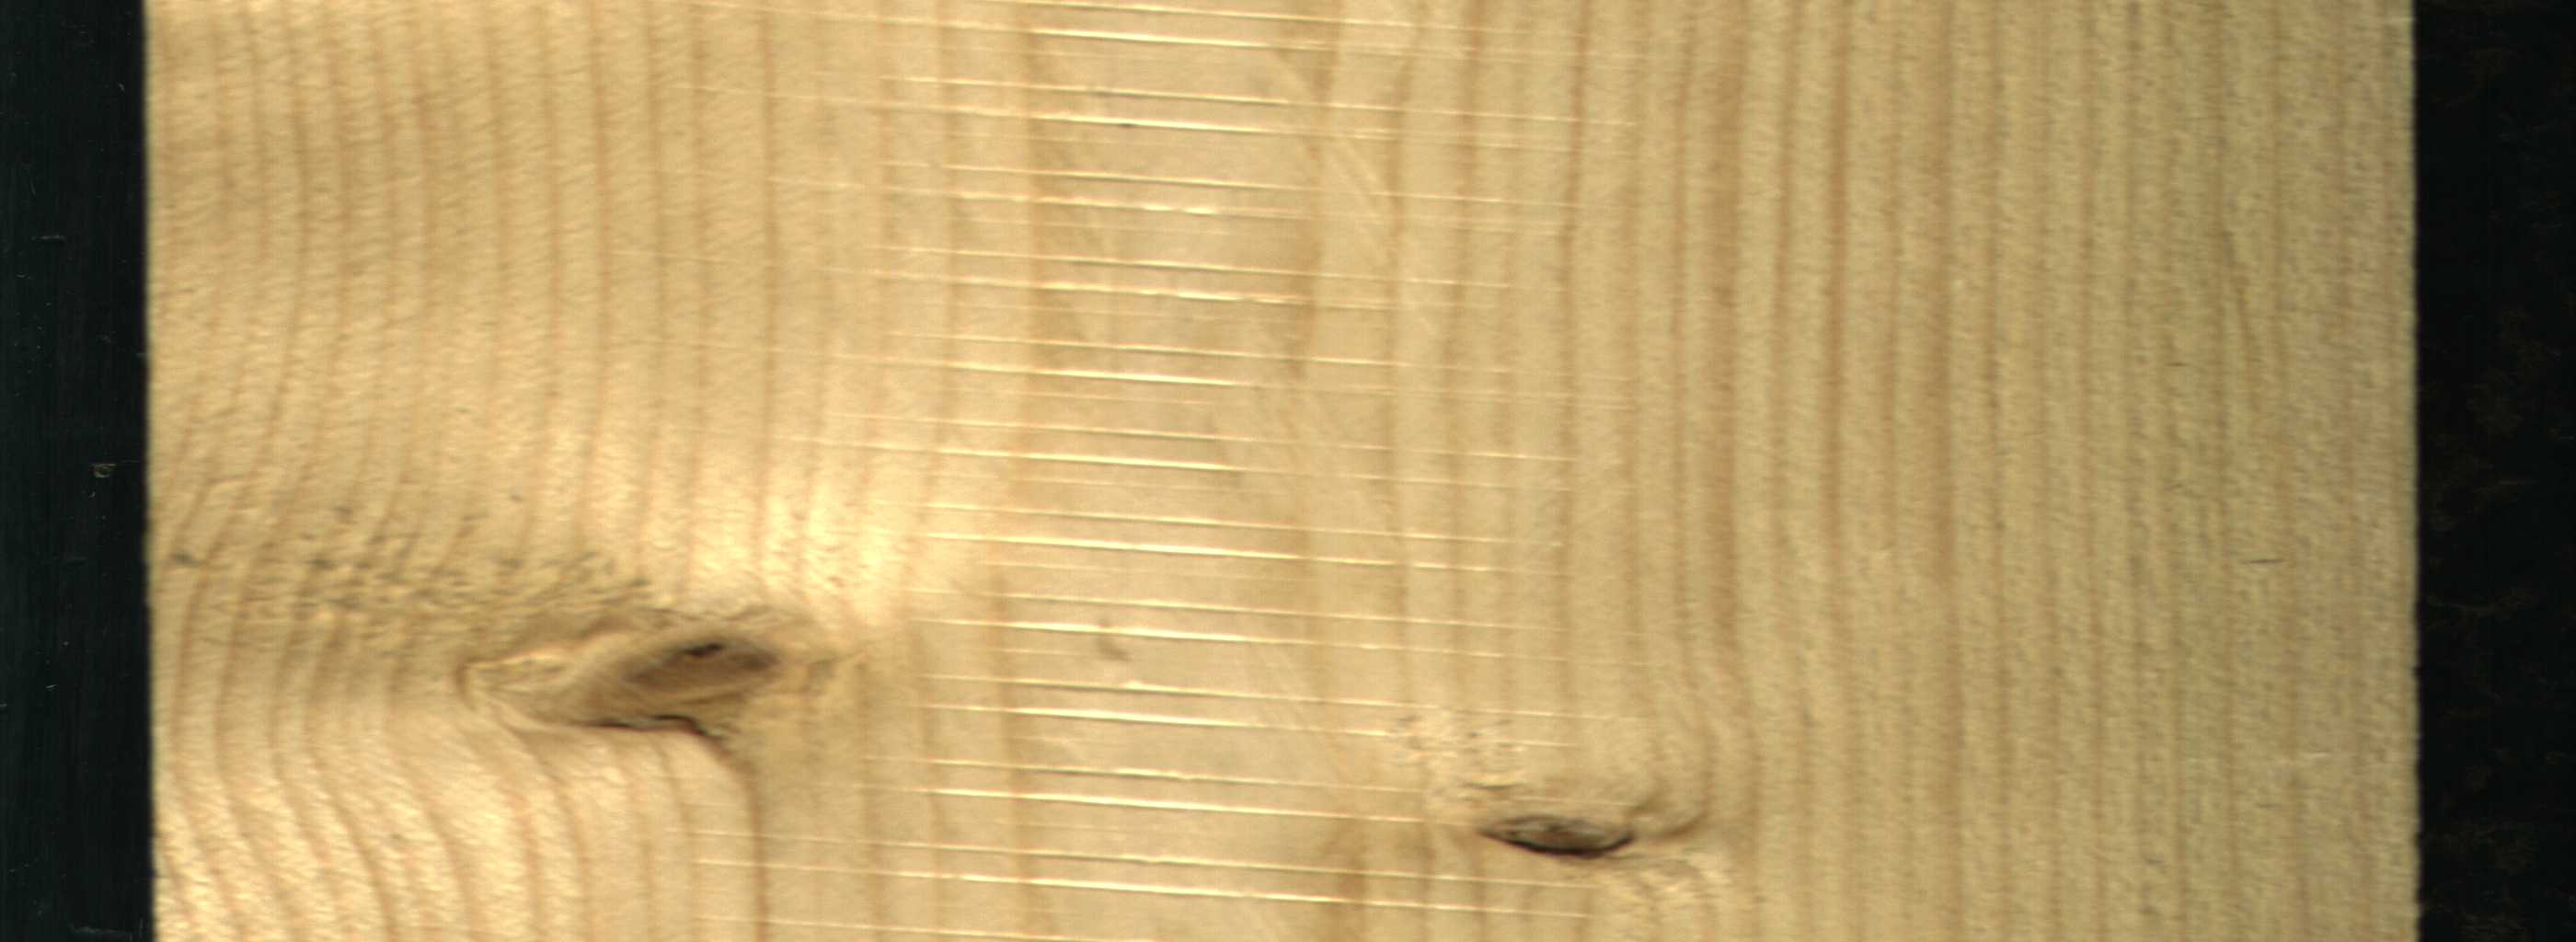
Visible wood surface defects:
Dead_Knot
Live_Knot